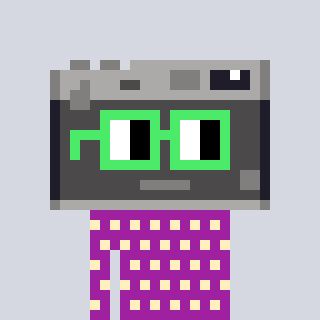
a pixel art character with square light green glasses, a camera-shaped head and a magenta-colored body on a cool background